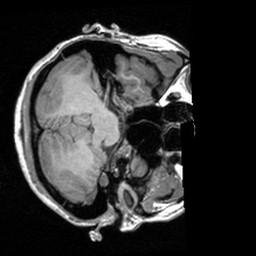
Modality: T1w
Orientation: axial
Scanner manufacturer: siemens
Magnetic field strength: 3 T
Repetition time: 1.9 s
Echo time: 0.00226 s